Question: I'm using <URL>. Why do I get the extra box around the outside, and how do I get rid of it? Also how do I make the figure smaller?
'''
digraph g {
node [shape = record,height=0.08];
node1[label = <
<TABLE BORDER="0" CELLBORDER="1" CELLSPACING="0" CELLPADDING="4">
<TR>
<TD ROWSPAN="3">hello<BR/>world</TD>
<TD COLSPAN="3">b</TD>
<TD ROWSPAN="3">g</TD>
<TD ROWSPAN="3">h</TD>
</TR>
<TR> <TD>c</TD><TD PORT="here">d</TD><TD>e</TD> </TR>
<TR> <TD COLSPAN="3">f</TD> </TR>
</TABLE>>];
}
'''

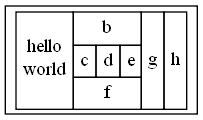
Answer: doh! I solved one problem, I was using 'node [shape = record', the 'record' is not appropriate if I'm using HTML labels. Changing from "record" to "plaintext" got rid of my extra box and fixed some other problems I was having with named ports.